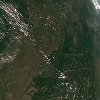
Label: land